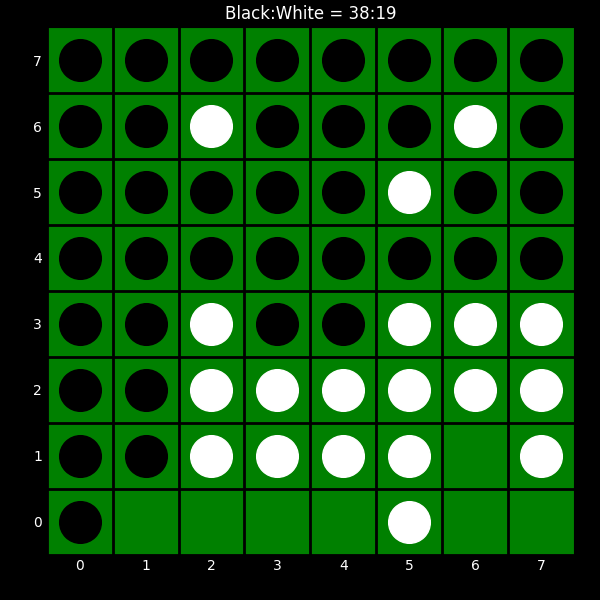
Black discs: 38
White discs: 19